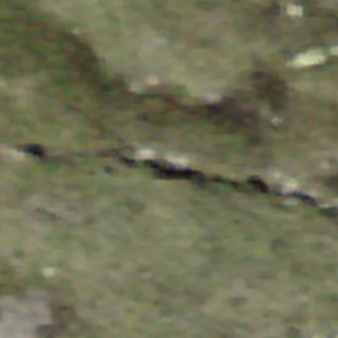
Label: other